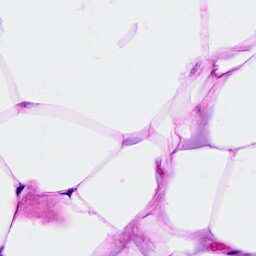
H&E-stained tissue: Breast